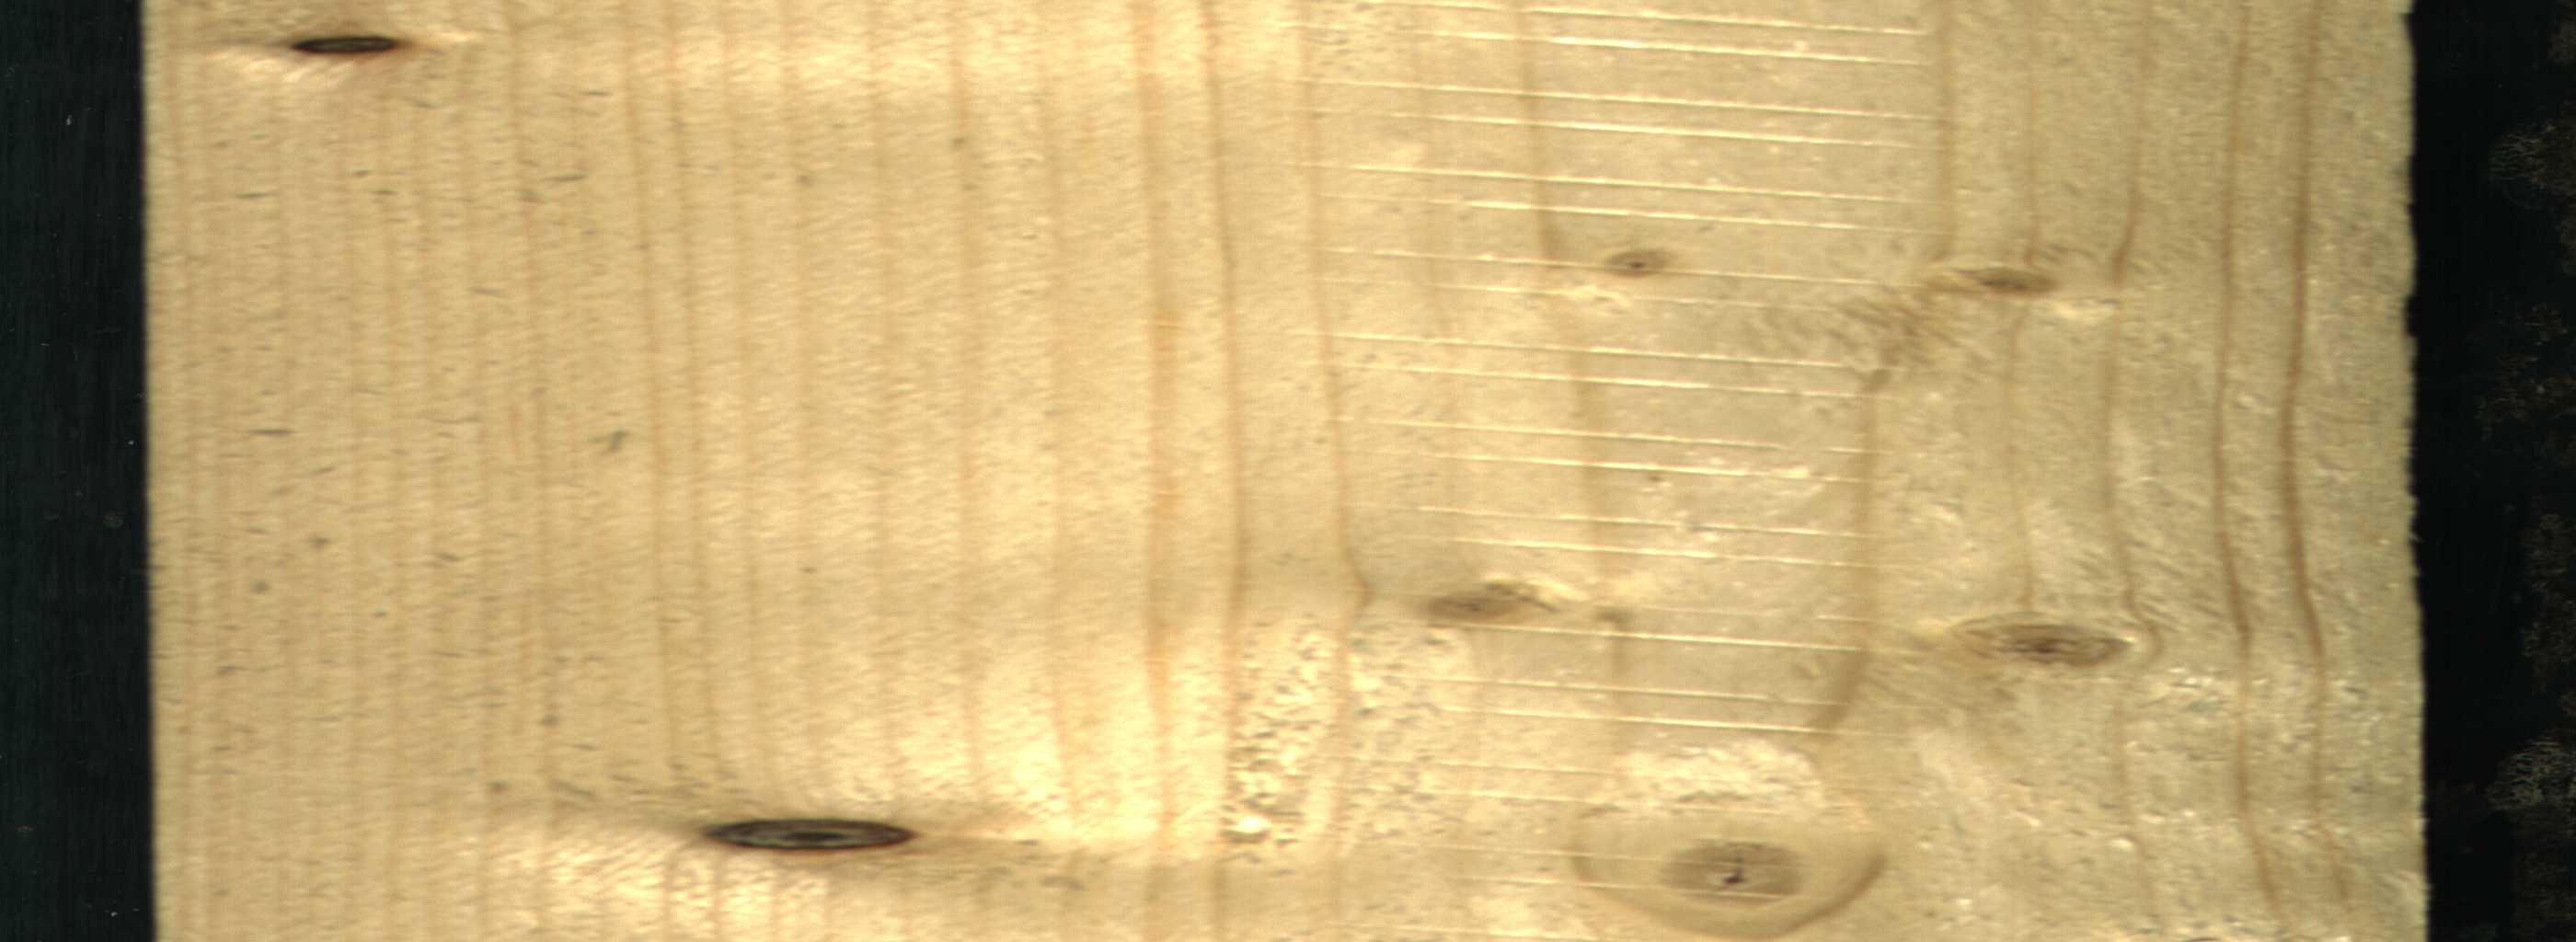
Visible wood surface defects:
Dead_Knot
Dead_Knot
Live_Knot
Live_Knot
Live_Knot
Live_Knot
Live_Knot